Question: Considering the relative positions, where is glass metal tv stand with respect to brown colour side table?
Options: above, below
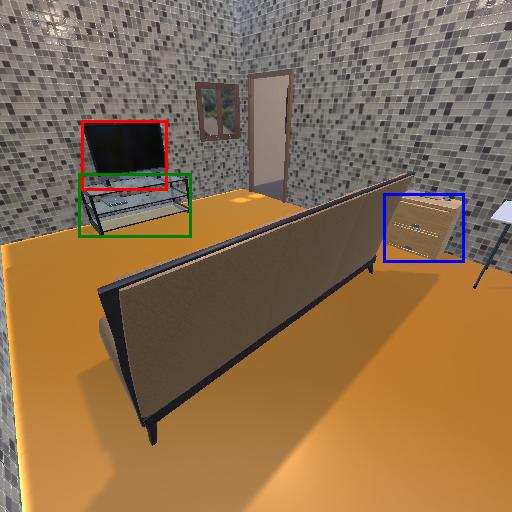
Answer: above